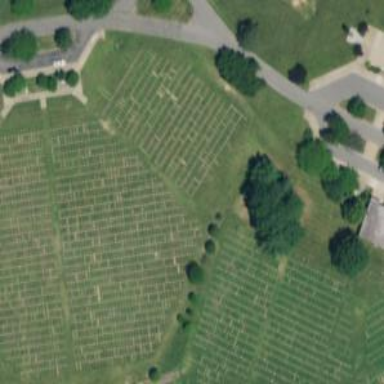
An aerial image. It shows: Section in the cemetery.